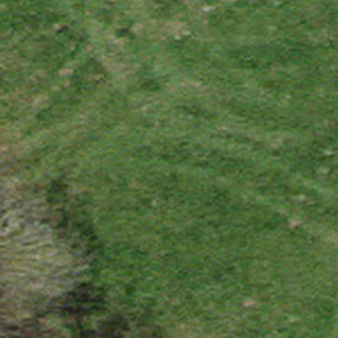
Label: other